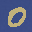
Label: 0